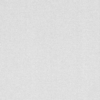
Label: dusty